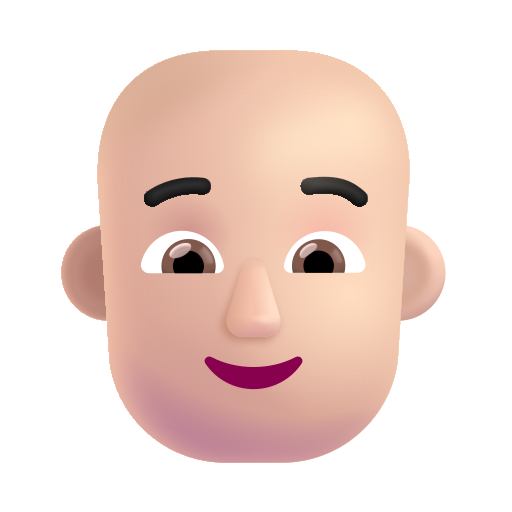
person bald color light